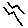
Label: zigzag